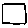
Label: square